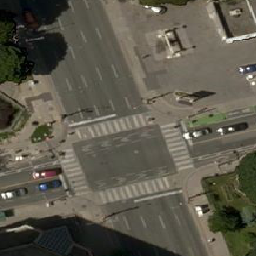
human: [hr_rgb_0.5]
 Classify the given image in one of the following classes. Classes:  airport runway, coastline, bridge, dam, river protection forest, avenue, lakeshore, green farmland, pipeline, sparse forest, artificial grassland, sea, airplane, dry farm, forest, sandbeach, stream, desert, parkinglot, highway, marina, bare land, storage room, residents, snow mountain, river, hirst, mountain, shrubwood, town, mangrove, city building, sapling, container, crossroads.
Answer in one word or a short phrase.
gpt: crossroads